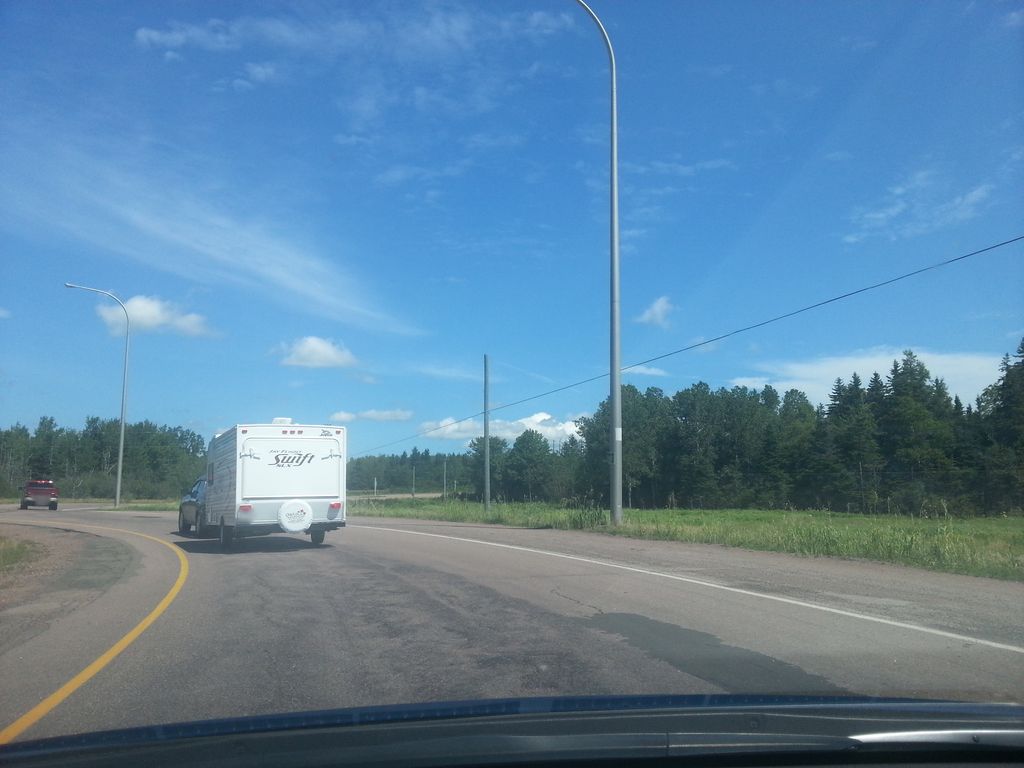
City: charlottetown